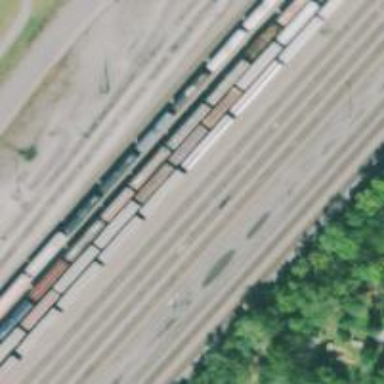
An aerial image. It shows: Railway yard.